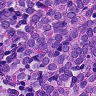
Metastatic tissue present: yes